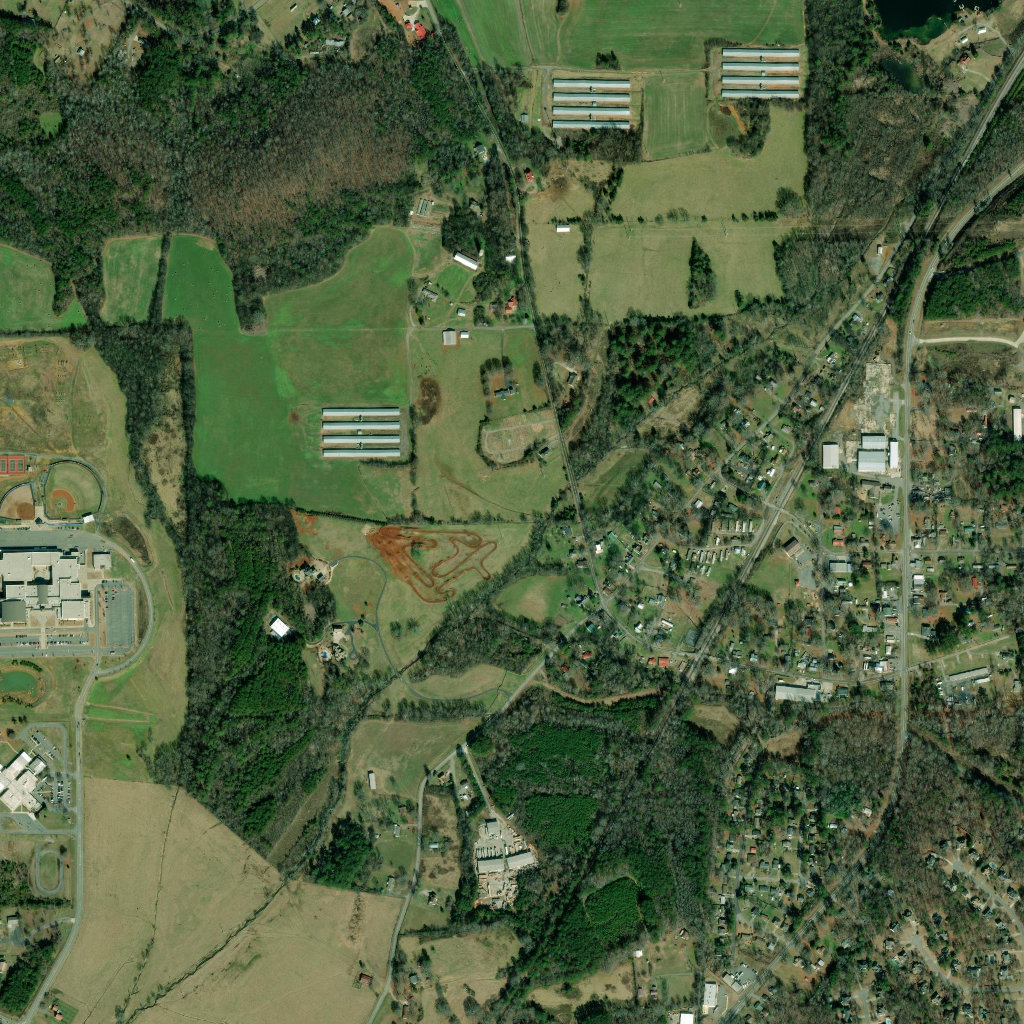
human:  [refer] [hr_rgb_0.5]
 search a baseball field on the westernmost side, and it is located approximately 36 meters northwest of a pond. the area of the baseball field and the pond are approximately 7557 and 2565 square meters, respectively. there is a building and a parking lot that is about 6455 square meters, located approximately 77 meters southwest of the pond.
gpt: <box>[[5, 45, 9, 49, 0]]</box>